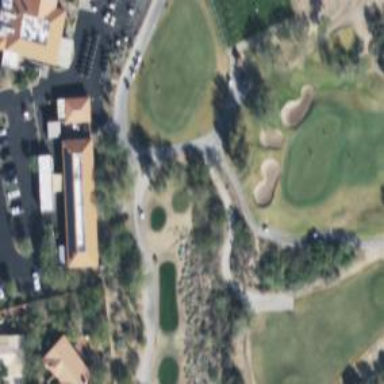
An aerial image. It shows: Service road used as golf cart path.